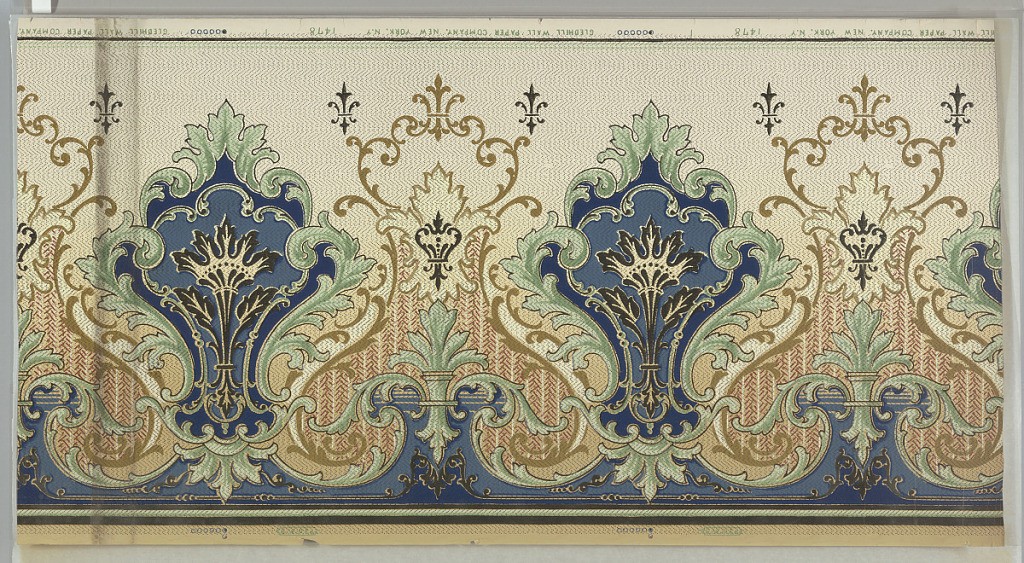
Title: Frieze
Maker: Gledhill Wall Paper Co., New York, New York, founded 1900
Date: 1905–1915
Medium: Machine-printed paper
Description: Alternating medallions framed by acanthus leafs. A small fleur-de-lis inspired design sits between each medallion. The center of the medallions are shades of blue while the acanthus leafs and fleur de lys shapes are shades of green. The fleur de lys are on a tan background. The overall background is a light green.